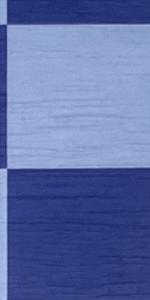
Label: Empty